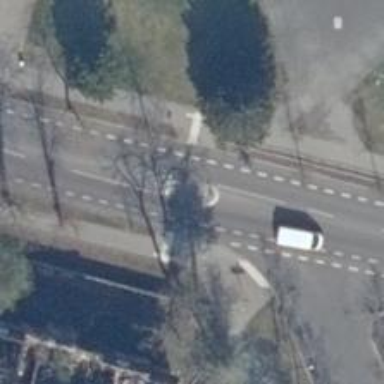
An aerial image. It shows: Unmarked crossing with pedestrian island.